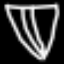
Label: diamond